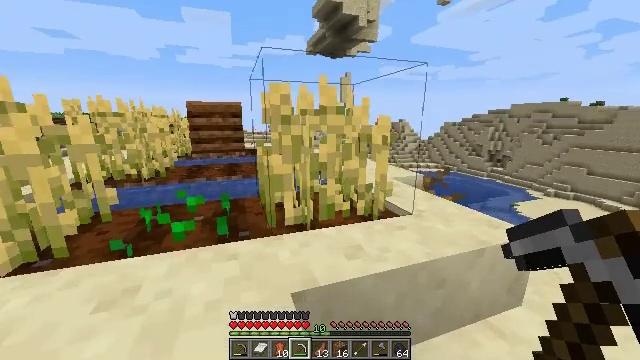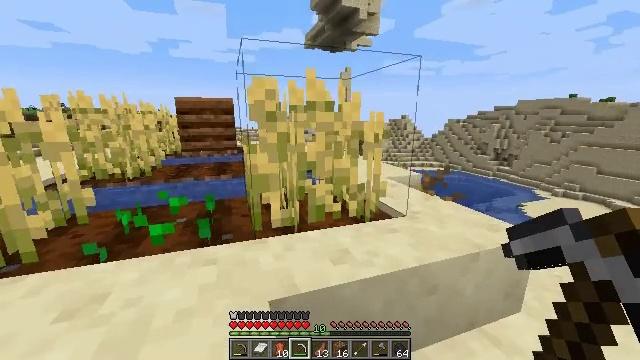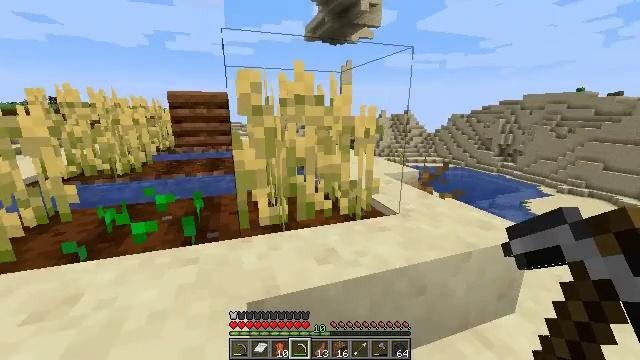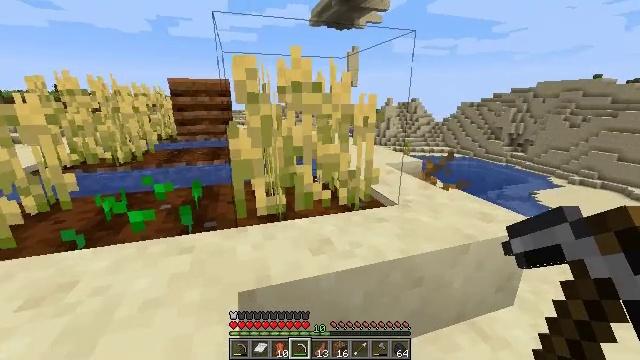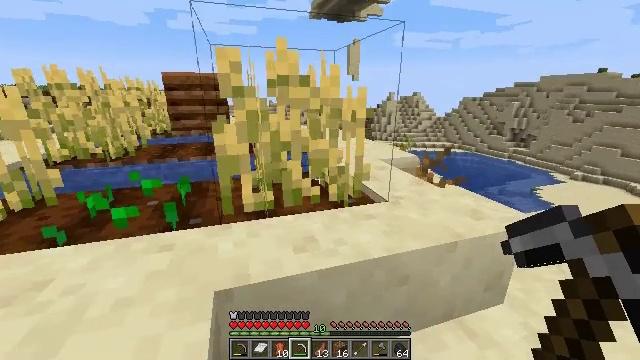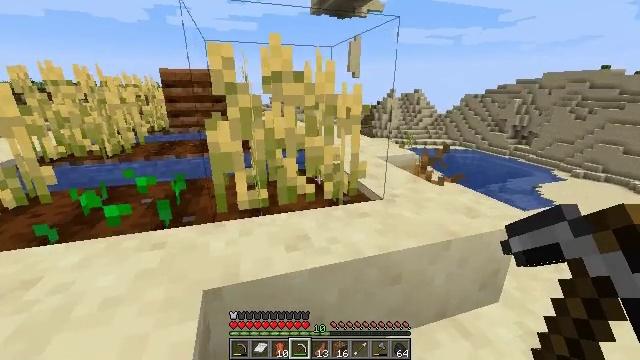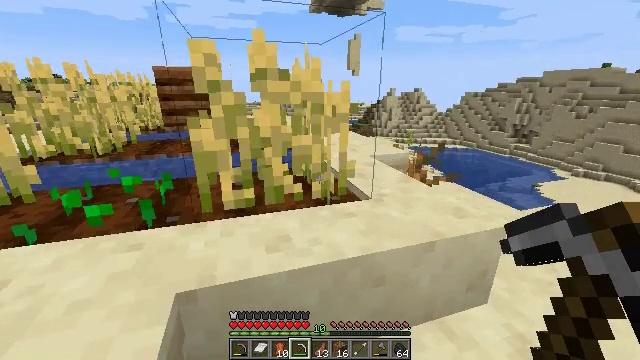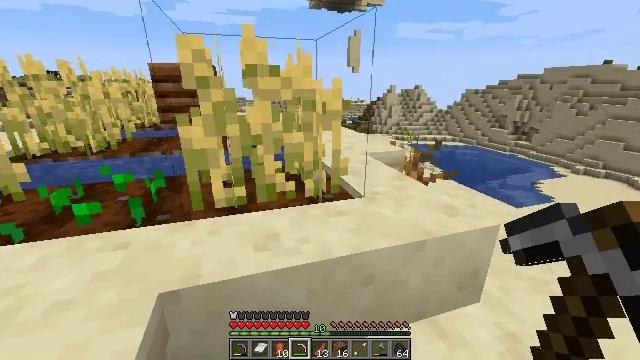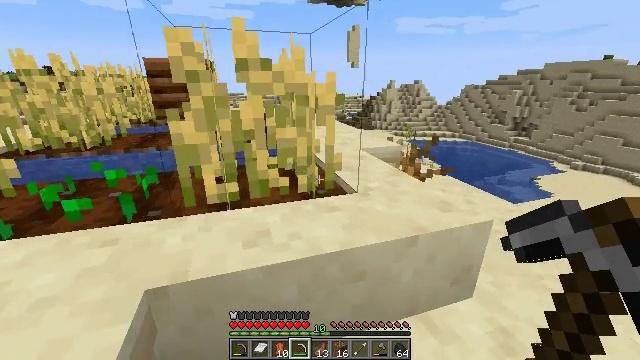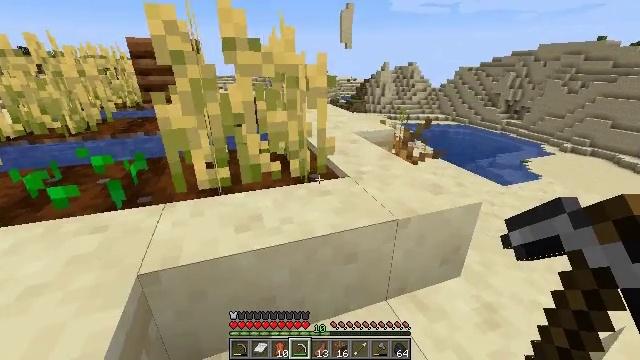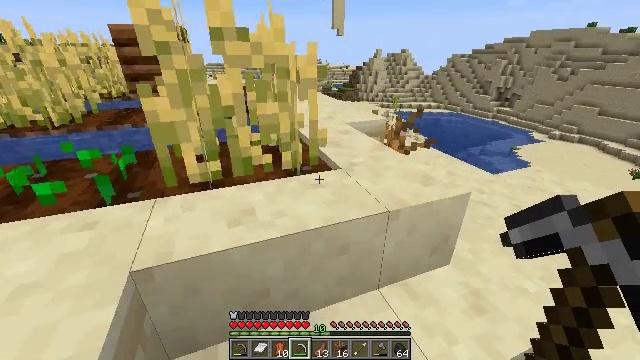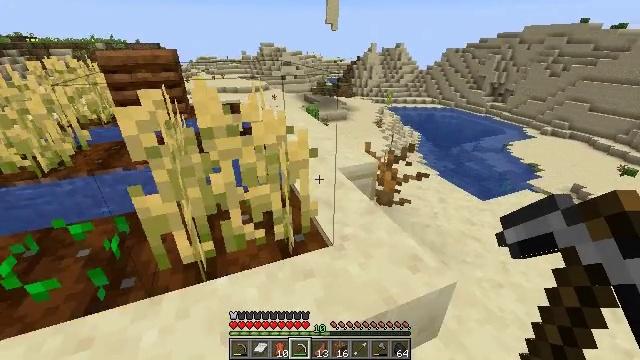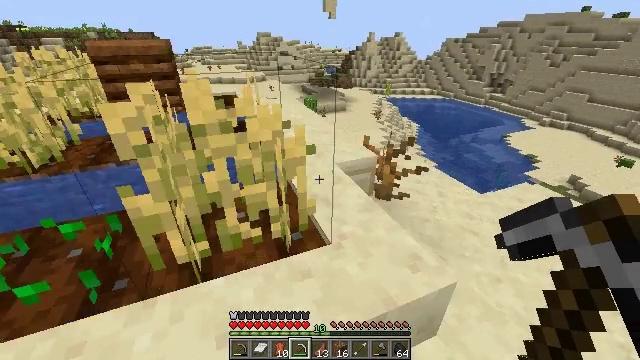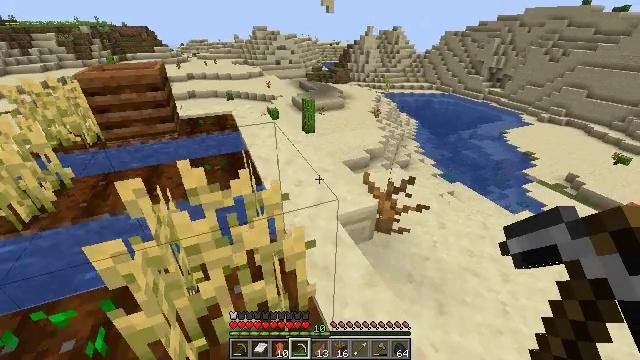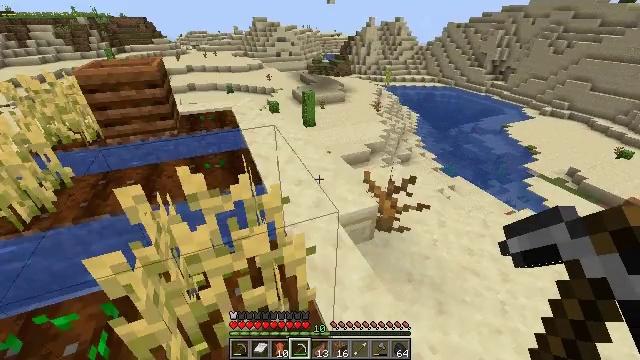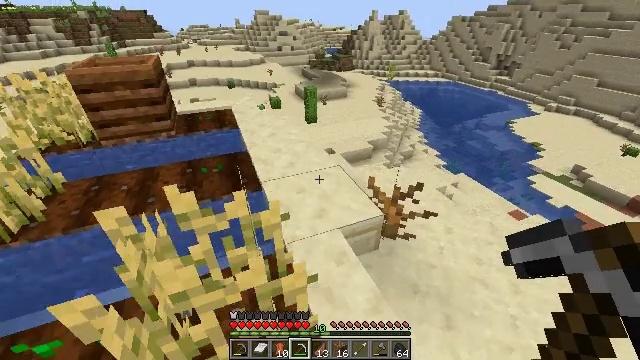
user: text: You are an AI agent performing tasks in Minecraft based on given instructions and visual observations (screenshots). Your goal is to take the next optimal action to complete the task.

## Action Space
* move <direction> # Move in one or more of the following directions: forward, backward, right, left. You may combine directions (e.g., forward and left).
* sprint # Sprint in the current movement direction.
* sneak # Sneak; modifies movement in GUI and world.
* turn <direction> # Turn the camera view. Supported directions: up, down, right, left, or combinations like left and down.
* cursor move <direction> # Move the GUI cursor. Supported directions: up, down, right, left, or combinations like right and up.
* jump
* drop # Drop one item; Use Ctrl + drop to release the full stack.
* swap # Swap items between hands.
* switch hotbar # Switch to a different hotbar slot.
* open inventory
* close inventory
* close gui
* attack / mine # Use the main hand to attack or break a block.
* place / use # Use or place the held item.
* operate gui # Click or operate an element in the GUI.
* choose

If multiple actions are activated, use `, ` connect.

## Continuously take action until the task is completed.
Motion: motion action
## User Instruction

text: Mine beetroots from the garden.
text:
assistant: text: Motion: move forward, sprint
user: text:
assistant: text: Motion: move forward
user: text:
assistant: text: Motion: move forward, turn left and down
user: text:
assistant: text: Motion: move forward, turn down
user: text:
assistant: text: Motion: move forward
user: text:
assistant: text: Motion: move forward
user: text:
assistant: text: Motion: no_op
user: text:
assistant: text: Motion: no_op
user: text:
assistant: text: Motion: turn right and down
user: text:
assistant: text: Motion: move forward, turn right and down
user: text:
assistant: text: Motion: move forward, turn right and down
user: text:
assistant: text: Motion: move forward, turn down
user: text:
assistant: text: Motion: move forward, turn down, jump
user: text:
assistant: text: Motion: move forward, turn down, jump
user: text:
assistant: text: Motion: move forward, jump
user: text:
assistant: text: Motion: move forward, jump
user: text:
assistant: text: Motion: move forward
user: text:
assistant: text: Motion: move forward
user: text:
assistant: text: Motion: move forward, turn left
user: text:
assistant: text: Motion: move forward, turn left
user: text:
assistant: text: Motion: move forward and move right, turn left and down
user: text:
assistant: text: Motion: move forward and move right, turn left
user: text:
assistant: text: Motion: move forward and move right, turn left
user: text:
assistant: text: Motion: move forward, turn left and down
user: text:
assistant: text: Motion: turn left
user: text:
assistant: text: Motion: turn left and down
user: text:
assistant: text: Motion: turn left and down
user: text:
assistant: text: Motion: turn left and down
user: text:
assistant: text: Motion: turn left and down
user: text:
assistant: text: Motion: turn left and down